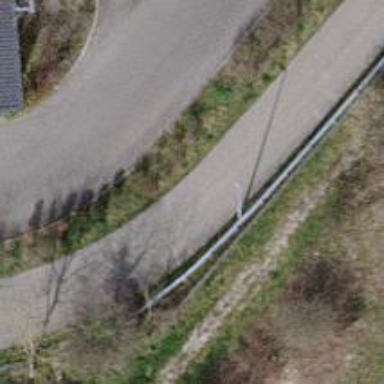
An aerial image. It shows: Unclassified road with asphalt surface.